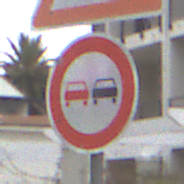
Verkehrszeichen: Ueberholverbot
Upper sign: DoppelkurveZunaechstLinks
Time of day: Midday
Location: Outdoor (Urban)
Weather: Overcast
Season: NotSpecified
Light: Natural